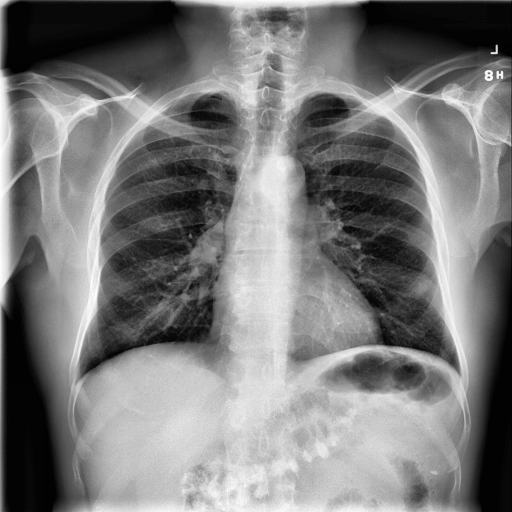
Finding: NORMAL